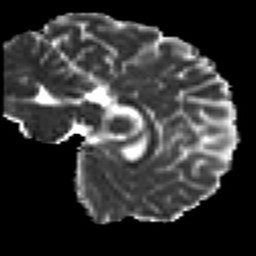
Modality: MD
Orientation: sagittal
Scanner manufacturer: siemens
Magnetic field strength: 3 T
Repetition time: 7.8 s
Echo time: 0.09 s